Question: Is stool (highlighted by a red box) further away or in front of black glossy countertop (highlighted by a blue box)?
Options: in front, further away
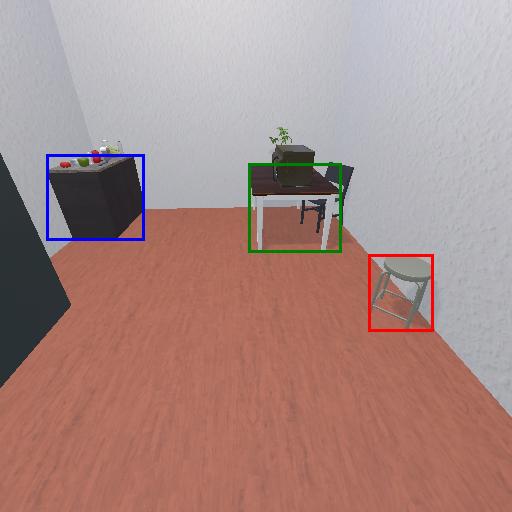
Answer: in front